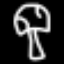
Label: mushroom